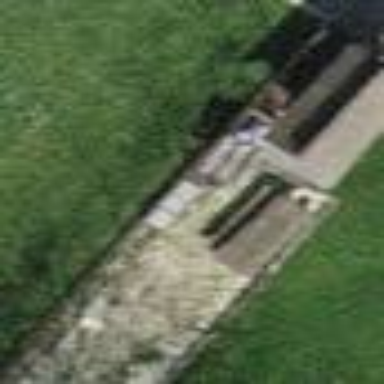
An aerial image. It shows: Gravel pitch for boules leisure activity.